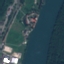
Land use / land cover: River